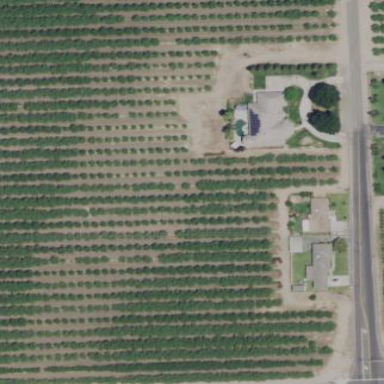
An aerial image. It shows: Orchard filled with almond trees.